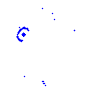
Particle: proton